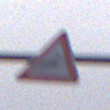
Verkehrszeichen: WildwechselLinks
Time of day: MorningAfternoon
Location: Outdoor (Urban)
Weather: PartlyCloudy
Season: NotSpecified
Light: Natural